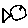
Label: fish